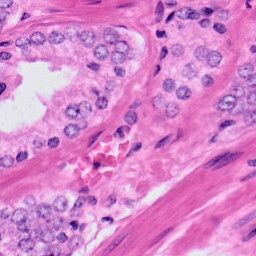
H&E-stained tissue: Prostate